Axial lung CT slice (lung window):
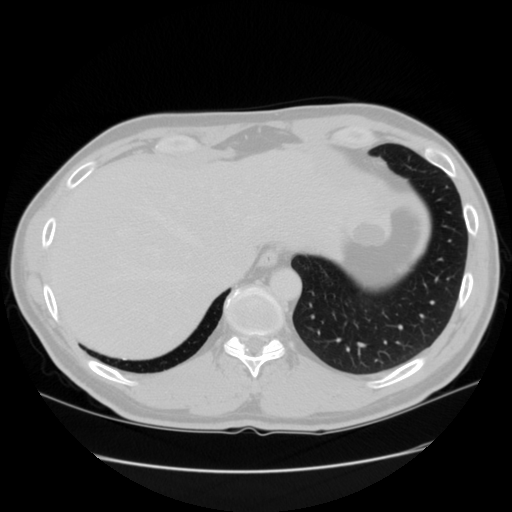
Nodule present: no